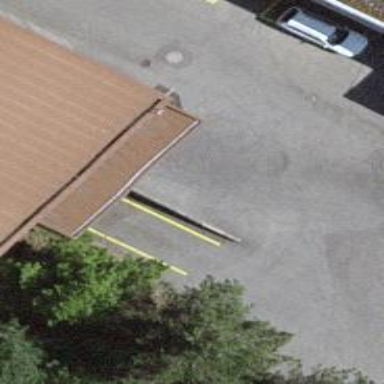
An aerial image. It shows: View of roof of building.